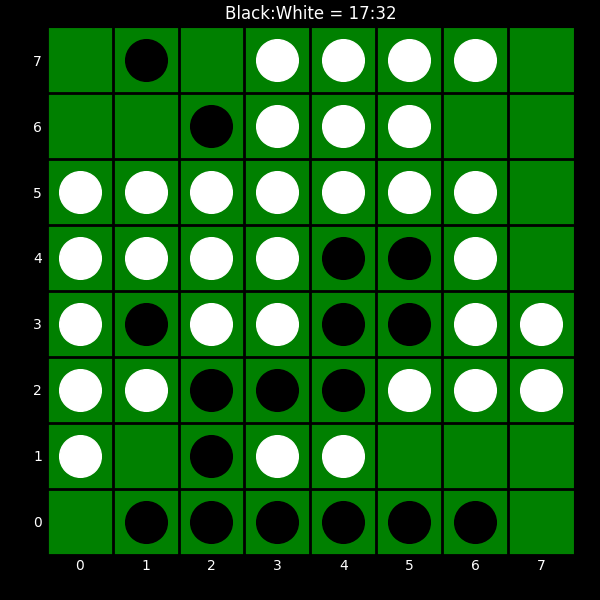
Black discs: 17
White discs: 32